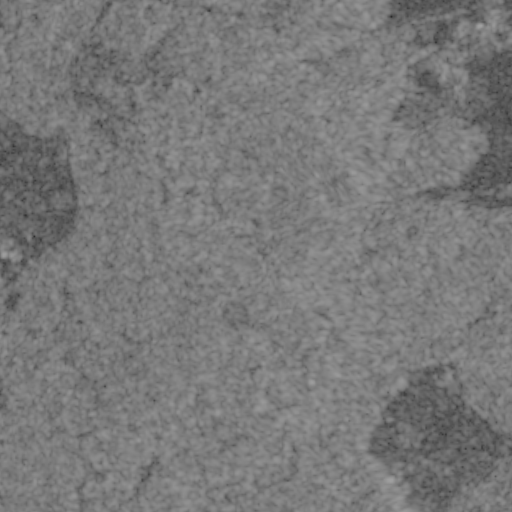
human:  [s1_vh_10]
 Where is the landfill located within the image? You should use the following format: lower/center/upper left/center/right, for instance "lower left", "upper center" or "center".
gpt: The landfill is located in the upper right of the image.
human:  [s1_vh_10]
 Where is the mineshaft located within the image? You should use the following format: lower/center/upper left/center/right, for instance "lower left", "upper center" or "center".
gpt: The mineshaft is located in the center right of the image.
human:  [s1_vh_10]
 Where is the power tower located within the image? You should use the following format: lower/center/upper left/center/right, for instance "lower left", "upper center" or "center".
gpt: The power tower is located in the upper right of the image.
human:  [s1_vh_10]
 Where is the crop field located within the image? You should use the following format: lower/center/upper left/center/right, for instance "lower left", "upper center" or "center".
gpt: There is no crop field in the image.

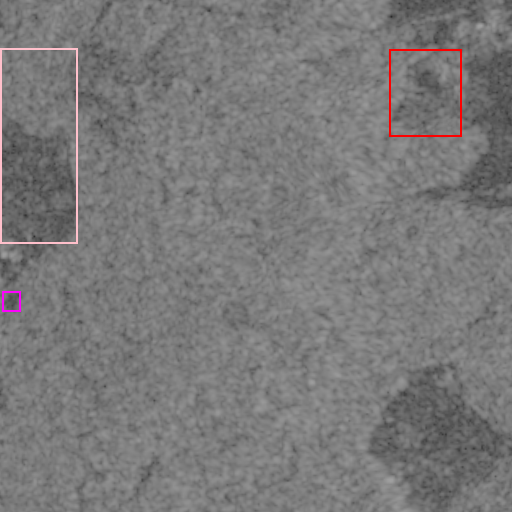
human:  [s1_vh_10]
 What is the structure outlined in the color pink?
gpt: The structure outlined in pink is a crop field.
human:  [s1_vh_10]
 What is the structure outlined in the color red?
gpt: The structure outlined in red is a landfill.
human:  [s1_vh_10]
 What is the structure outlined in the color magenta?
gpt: The structure outlined in magenta is a park.
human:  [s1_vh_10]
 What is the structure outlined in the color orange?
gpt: There is no orange outline.